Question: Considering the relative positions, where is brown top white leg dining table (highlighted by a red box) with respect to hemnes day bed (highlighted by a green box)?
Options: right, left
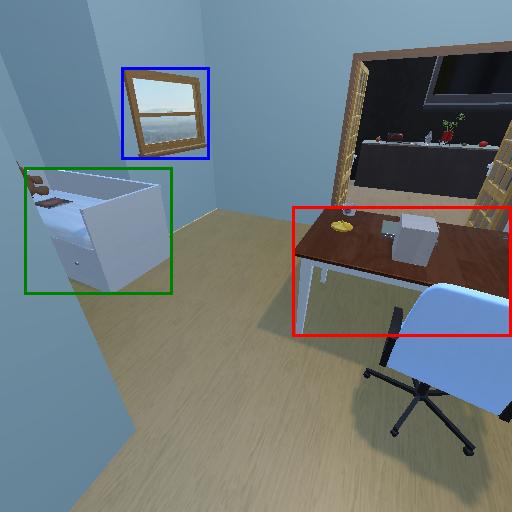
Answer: right